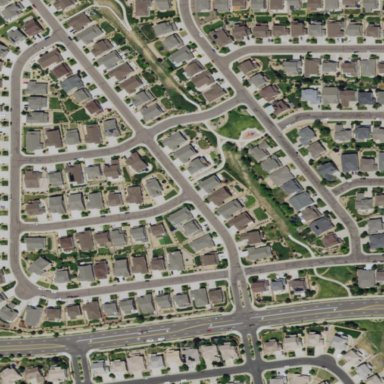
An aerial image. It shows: Residential area consisting of single-family homes.